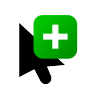
Cursor type: copy
OS/theme: linux-xcursor-pro
Variant: black